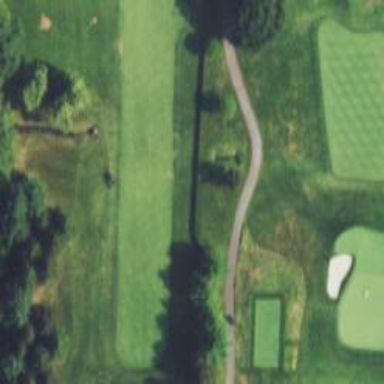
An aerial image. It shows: Path designated for golf carts.